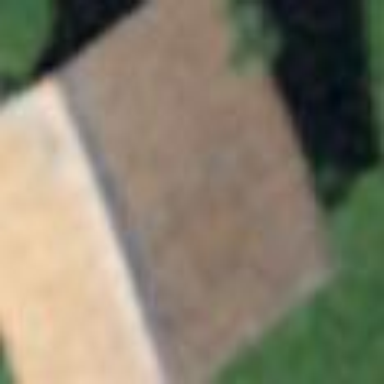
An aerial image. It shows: Rural barn.